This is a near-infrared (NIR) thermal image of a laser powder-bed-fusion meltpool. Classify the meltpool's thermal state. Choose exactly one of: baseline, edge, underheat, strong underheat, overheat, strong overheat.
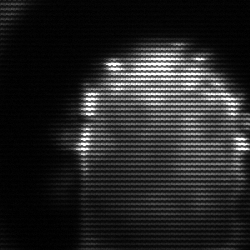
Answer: baseline